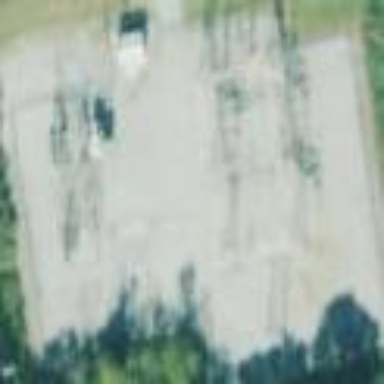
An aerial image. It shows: Distribution substation surrounded by fence.